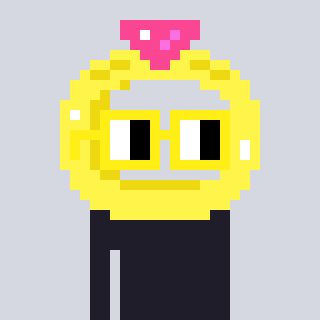
a pixel art character with square yellow glasses, a ring-shaped head and a darkpink-colored body on a cool background